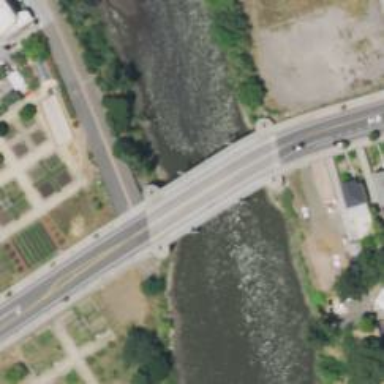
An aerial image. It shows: Secondary road crossing bridge.